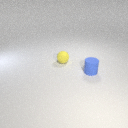
small yellow rubber sphere behind small blue rubber cylinder